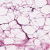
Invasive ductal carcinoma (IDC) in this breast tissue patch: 0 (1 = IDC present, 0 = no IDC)